Question: Below, I plot the following Figure in Python:
As you can see the plot on the right is much more "smooth" than the one on the left. That's because the scaling of x-axis on both plot is different. More observations on the left than on the right (about three times more). Hence how can I "squeeze" horizontally the right plot such that I get somewhat an approximative look to the one of the left? Below is my code (I use Pandas):
'''
fig, axes = plt.subplots(1, 2, sharey=True, figsize=(30, 15))
# plot the same data on both axes
#gs = gridspec.GridSpec(1, 2, width_ratios=[3, 1])
ax1 = df1.plot(ax=axes[0], grid='off', legend=False,
xticks=[-250, -200, -150, -100, -50,
0, 25], lw=2, colormap='jet',
fontsize=20)
ax2 = df2.plot(ax=axes[1], grid='off', legend=False,
xticks=[-5, 0, 20, 40, 60, 80], lw=2,
colormap='jet', fontsize=20)
# zoom-in / limit the view to different portions of the data
# hide the spines between ax and ax2
ax1.set_ylabel('Treatment-Control Ratio', fontsize=20)
ax1.axhline(y=1, color='r', linewidth=1.5)
ax2.axhline(y=1, color='r', linewidth=1.5)
ax1.axvline(x=0, color='r', linewidth=1.5, linestyle='--')
ax2.axvline(x=0, color='r', linewidth=1.5, linestyle='--')
ax1.set_xlabel('Event Time - 1 Minute', fontsize=20)
ax2.set_xlabel('Event Time - 1 Minute', fontsize=20)
ax1.spines['right'].set_visible(False)
ax2.spines['left'].set_visible(False)
ax1.yaxis.tick_left()
ax2.yaxis.set_major_locator(plt.NullLocator())
ax1.tick_params(labeltop='off') # don't put tick labels at the top
plt.subplots_adjust(wspace=0.11)
plt.tight_layout()
'''
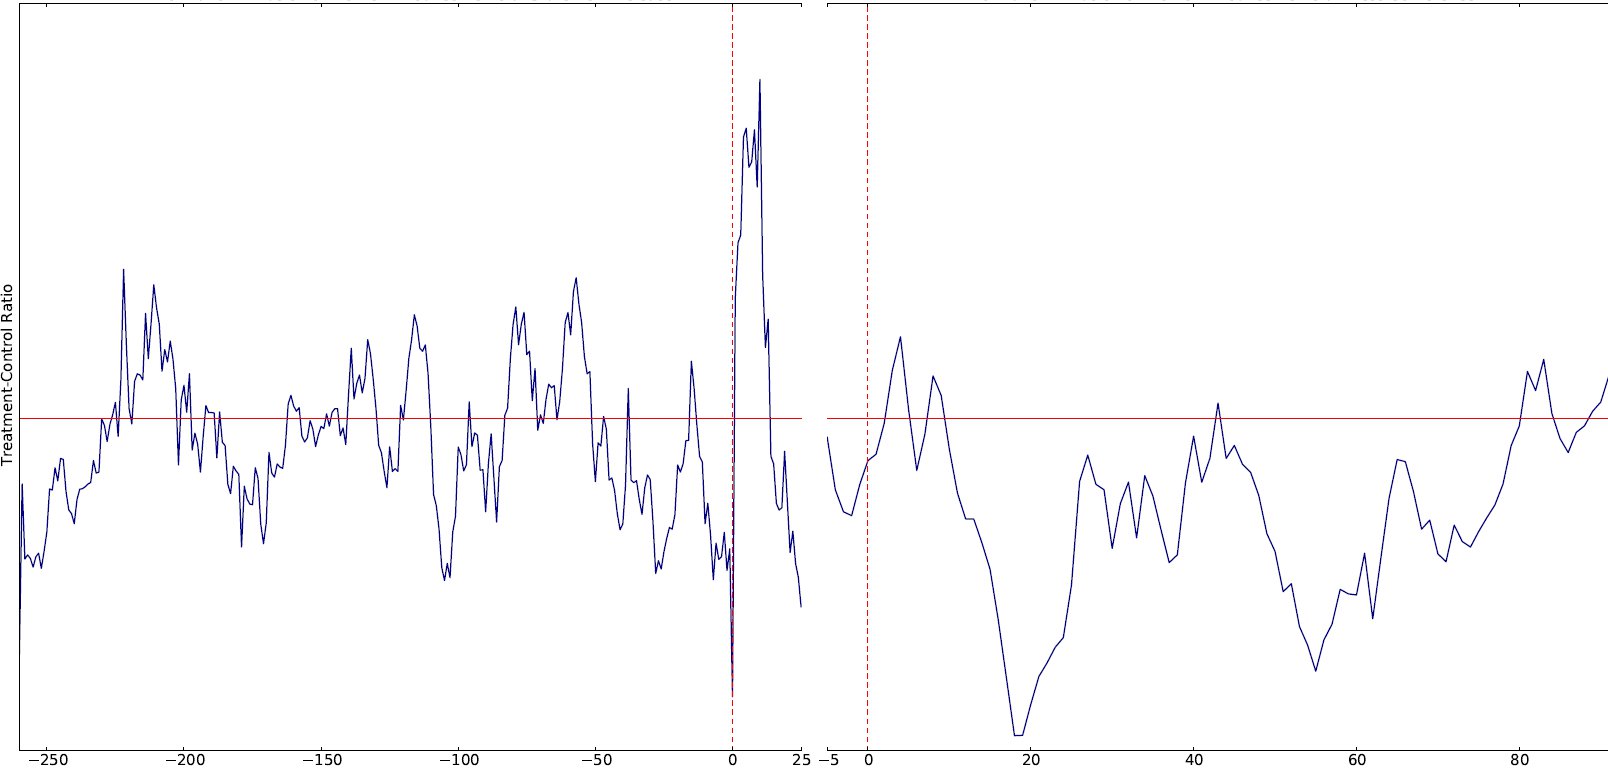
Answer: With the help of @cphlewis and @gboffi I fixed the issue with the code below:
'''
fig, axes = plt.subplots(figsize=(30, 15))
# plot the same data on both axes
gs = gridspec.GridSpec(1, 2, width_ratios=[3, 1.2])
ax1 = plt.subplot(gs[0])
ax2 = plt.subplot(gs[1], sharey=ax1)
df_wpc.loc[-260:25].plot(ax=ax1, grid='off', legend=False,
xticks=[-250, -200, -150, -100, -50,
0, 25], lw=2, colormap='jet',
fontsize=20)
df_pc_et.loc[-5:91].plot(ax=ax2, grid='off', legend=False,
xticks=[-5, 0, 20, 40, 60, 80], lw=2,
colormap='jet', fontsize=20)
ax1.set_ylabel('Treatment-Control Ratio', fontsize=20)
ax1.axhline(y=1, color='r', linewidth=1.8)
ax2.axhline(y=1, color='r', linewidth=1.8)
ax1.axvline(x=0, color='r', linewidth=1.8, linestyle='--')
ax2.axvline(x=0, color='r', linewidth=1.8, linestyle='--')
ax1.set_xlabel('Event Time - 1 Minute', fontsize=20)
ax2.set_xlabel('Event Time - 1 Minute', fontsize=20)
ax1.spines['right'].set_visible(False)
ax2.spines['left'].set_visible(False)
ax1.yaxis.tick_left()
ax2.yaxis.set_major_locator(plt.NullLocator())
ax1.tick_params(labeltop='off') # don't put tick labels at the top
plt.subplots_adjust(wspace=0.7)
plt.tight_layout()
'''